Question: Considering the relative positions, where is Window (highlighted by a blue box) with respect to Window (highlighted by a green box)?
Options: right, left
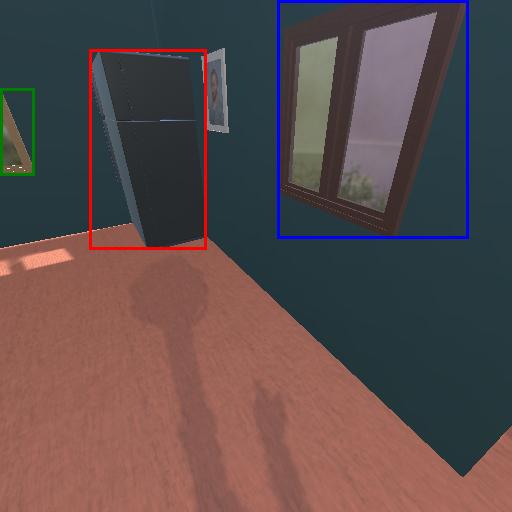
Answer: right